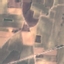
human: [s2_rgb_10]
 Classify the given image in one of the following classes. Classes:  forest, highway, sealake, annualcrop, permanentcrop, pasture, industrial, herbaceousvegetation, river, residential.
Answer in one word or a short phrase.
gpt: PermanentCrop